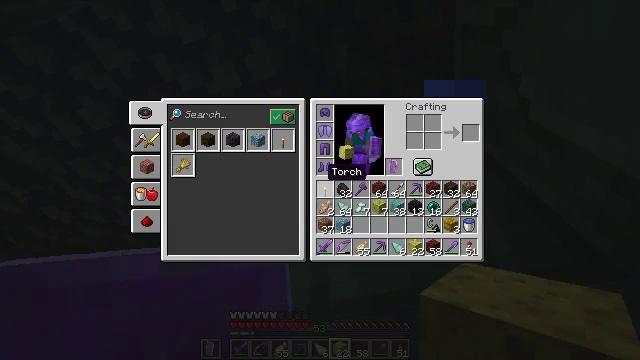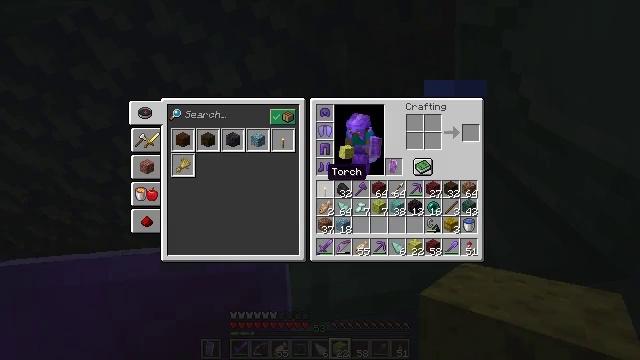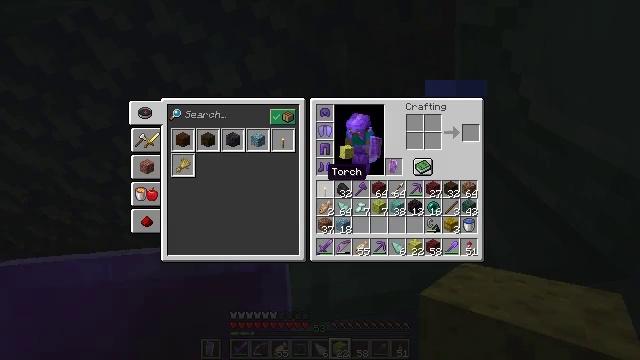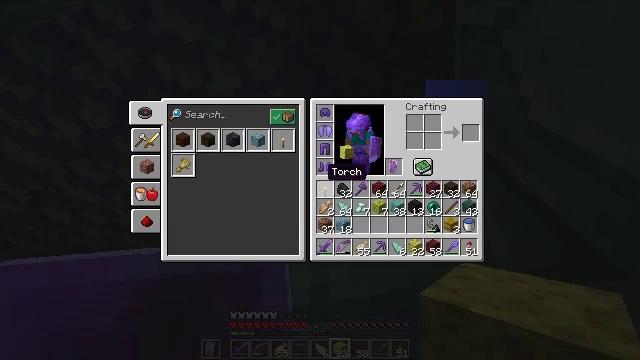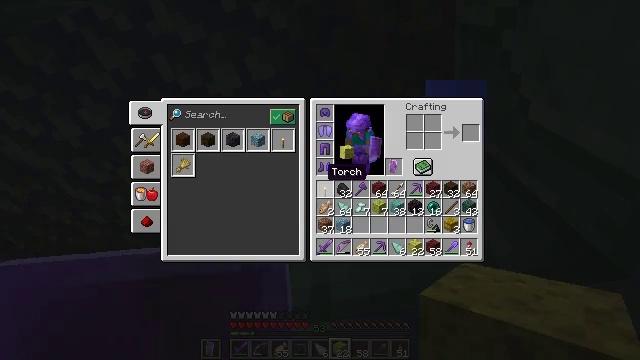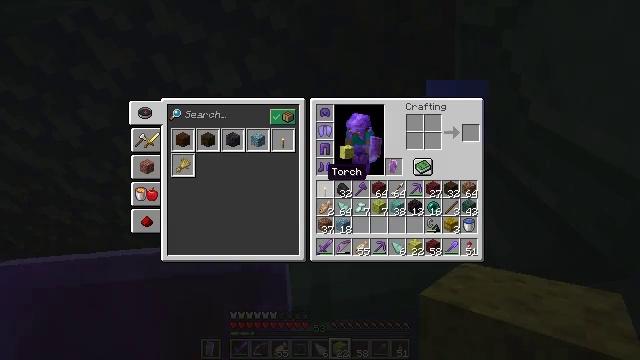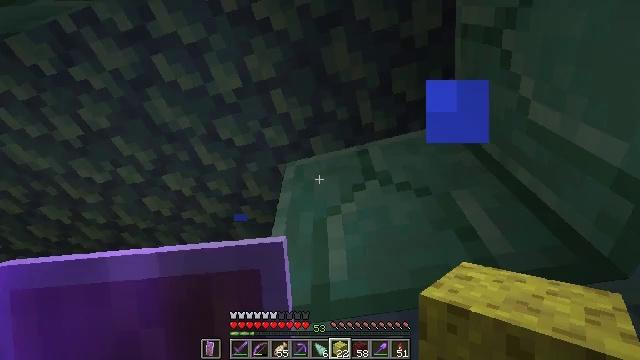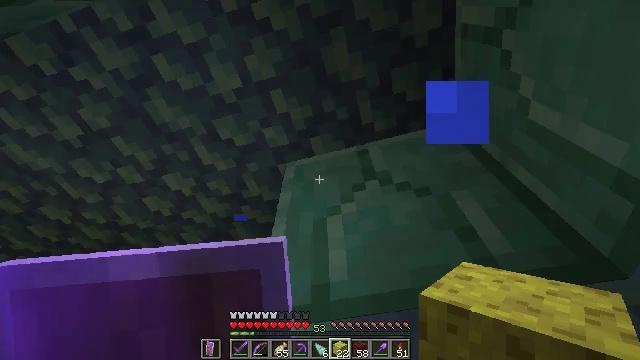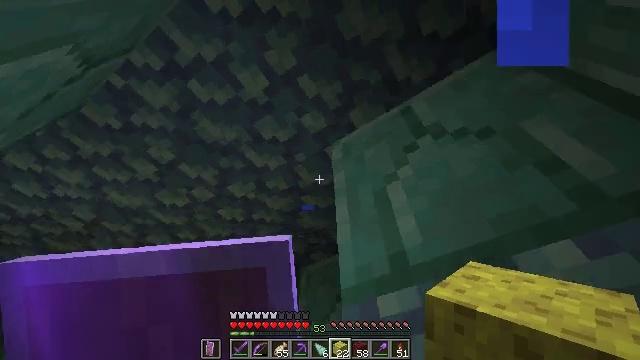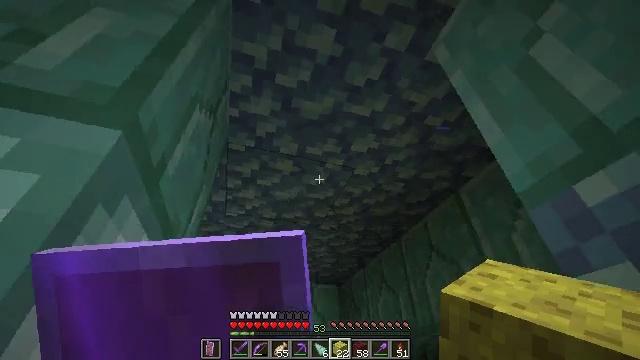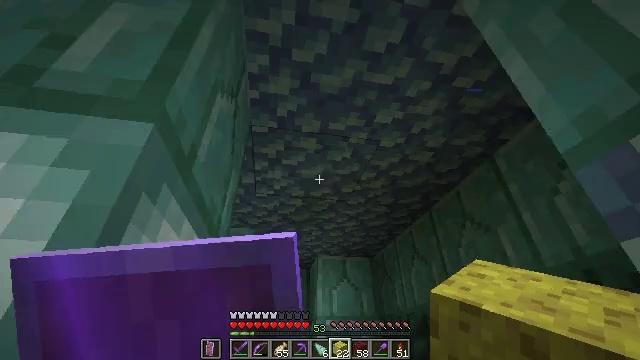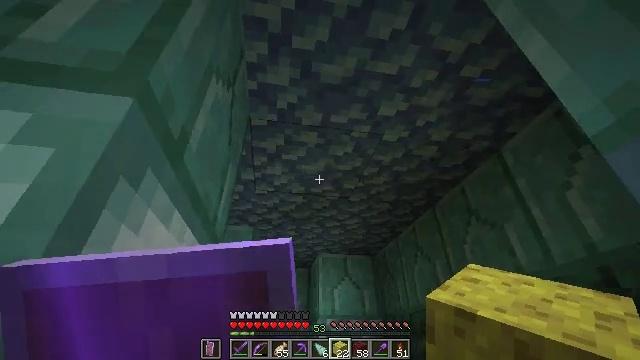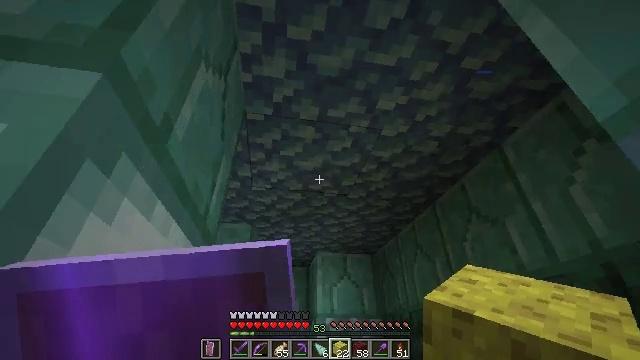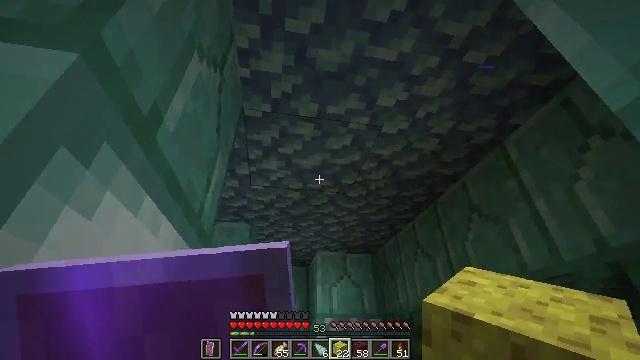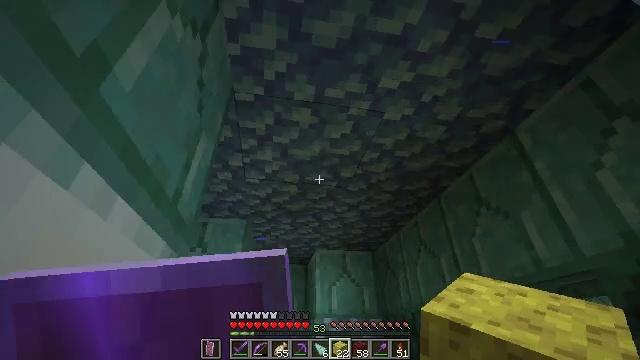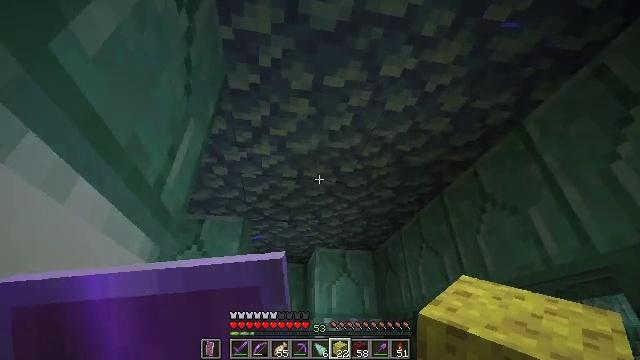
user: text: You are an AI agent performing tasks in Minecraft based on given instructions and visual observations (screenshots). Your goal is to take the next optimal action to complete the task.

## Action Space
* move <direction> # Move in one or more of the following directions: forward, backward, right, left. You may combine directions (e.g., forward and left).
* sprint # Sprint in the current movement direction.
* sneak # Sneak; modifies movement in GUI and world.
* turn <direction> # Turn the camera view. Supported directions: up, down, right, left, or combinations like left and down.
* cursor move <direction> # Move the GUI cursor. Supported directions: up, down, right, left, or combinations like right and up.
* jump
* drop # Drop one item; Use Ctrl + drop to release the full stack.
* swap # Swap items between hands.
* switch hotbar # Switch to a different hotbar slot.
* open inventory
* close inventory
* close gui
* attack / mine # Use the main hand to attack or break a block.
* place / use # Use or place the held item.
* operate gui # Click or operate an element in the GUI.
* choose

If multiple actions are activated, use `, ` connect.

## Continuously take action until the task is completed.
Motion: motion action
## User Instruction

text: Acquire a wet sponge from an ocean monument.
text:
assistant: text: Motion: no_op
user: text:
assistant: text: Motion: no_op
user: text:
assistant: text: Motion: no_op
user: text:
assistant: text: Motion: no_op
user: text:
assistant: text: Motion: no_op
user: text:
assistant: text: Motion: no_op
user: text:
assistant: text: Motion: no_op
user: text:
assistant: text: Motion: turn left and down
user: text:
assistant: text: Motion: turn left and down
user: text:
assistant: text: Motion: turn left and down
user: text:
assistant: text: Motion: move forward
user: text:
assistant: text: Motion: move forward
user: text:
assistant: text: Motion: move forward
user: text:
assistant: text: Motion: move forward
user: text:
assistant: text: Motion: move forward
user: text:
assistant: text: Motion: move forward
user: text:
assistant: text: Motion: move forward, turn left
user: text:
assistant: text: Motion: move forward, turn left and down
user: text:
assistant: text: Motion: move forward, turn left and down
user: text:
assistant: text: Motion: move forward and move left, turn left and down
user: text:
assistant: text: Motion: move forward and move left, turn left and down
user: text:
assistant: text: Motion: move forward and move left
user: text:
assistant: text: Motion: move forward
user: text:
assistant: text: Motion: move forward
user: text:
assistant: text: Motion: move forward
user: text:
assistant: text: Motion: no_op
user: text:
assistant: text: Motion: no_op
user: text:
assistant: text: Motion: turn left and up
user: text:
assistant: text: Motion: turn left
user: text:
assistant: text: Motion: no_op